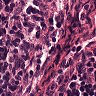
Metastatic tissue present: no